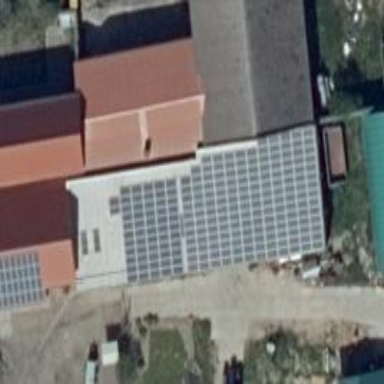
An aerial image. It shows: Building equipped with small solar photovoltaic panel for electricity generation.